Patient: sex M, age 80
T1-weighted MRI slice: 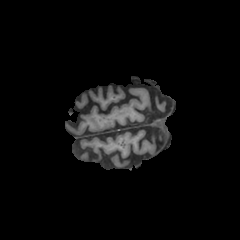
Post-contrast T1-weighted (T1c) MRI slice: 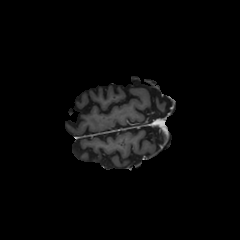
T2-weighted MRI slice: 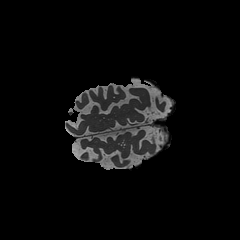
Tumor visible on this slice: no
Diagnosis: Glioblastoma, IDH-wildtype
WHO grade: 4